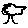
Label: tree